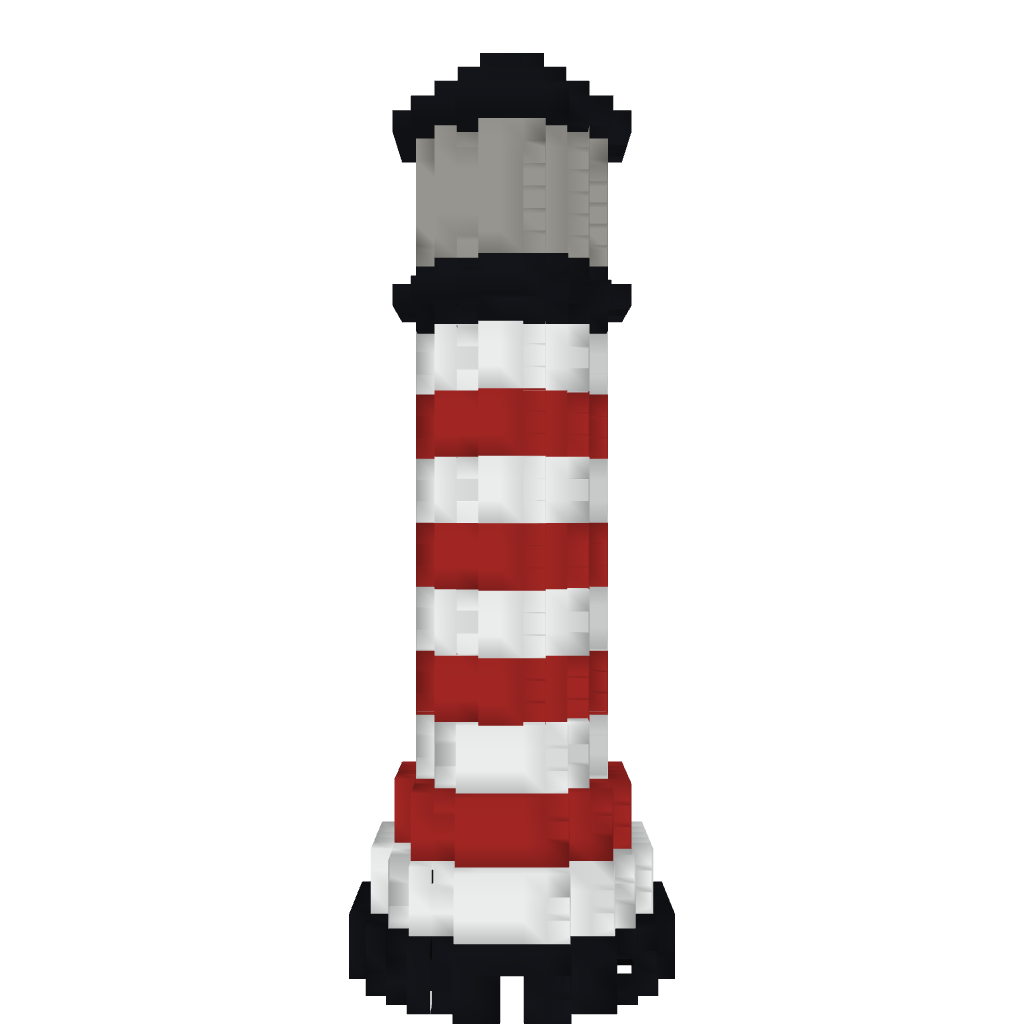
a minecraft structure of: Fully working Lighthouse